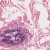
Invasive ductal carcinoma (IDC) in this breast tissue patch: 0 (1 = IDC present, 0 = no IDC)